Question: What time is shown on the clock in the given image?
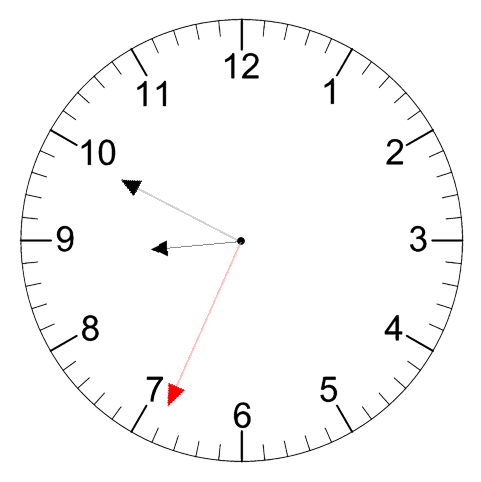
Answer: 08:49:34